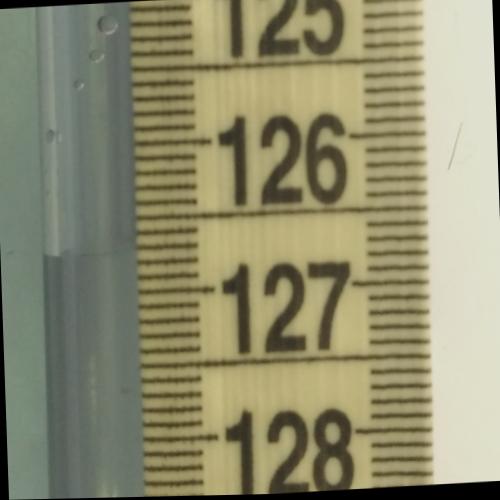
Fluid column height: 126.7 cm